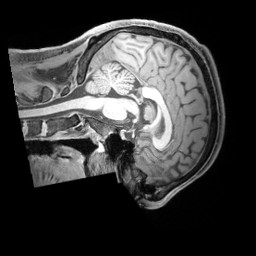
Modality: T1w
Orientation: sagittal
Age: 25
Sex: male
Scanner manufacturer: siemens
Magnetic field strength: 3 T
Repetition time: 1.97 s
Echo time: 0.00206 s